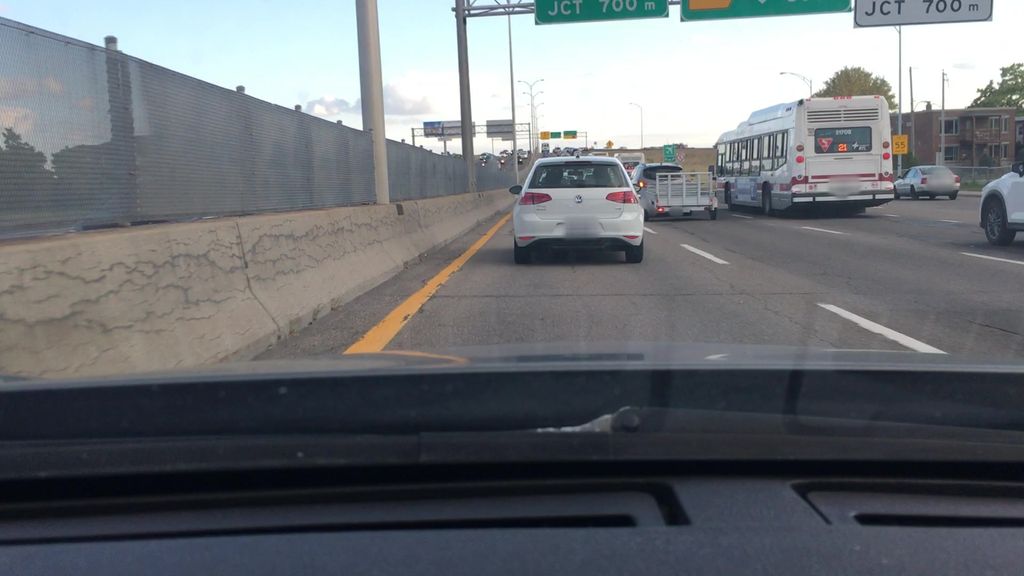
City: montreal